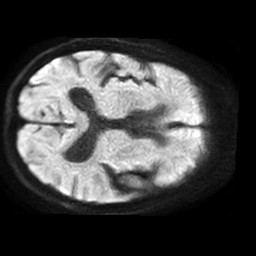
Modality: TRACE
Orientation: axial
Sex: male
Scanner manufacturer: philips
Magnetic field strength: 1.5 T
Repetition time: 3.406 s
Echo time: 0.06922 s